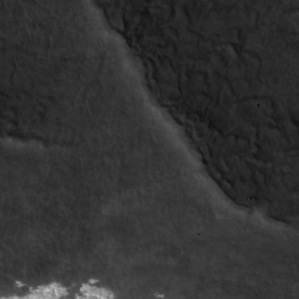
Label: non_frost